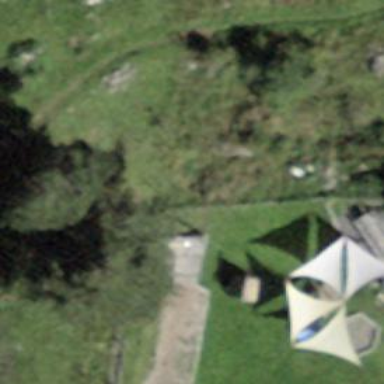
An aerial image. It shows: Picnic site popular for tourists.